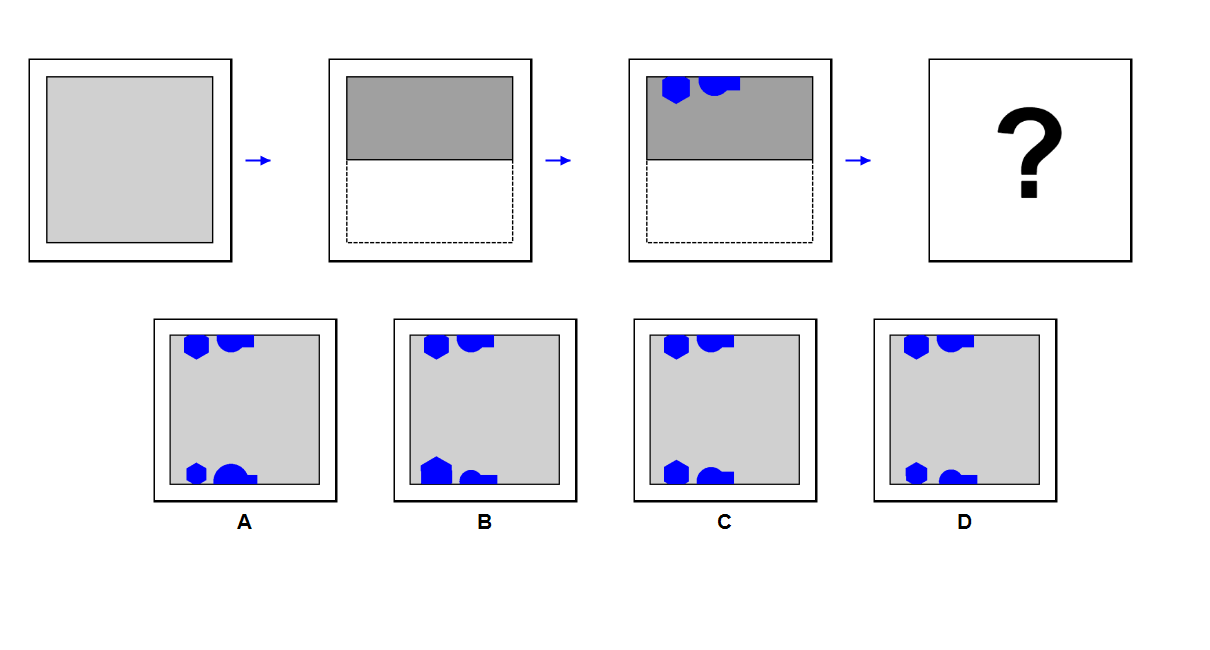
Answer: C